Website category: sports
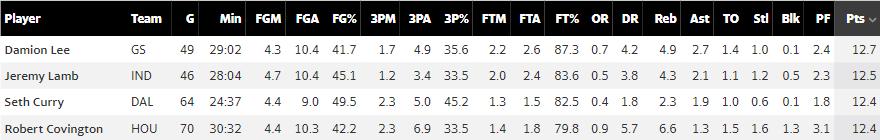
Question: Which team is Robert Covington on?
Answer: HOU

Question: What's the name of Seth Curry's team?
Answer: DAL

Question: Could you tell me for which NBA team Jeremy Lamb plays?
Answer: IND

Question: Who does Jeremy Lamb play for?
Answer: IND

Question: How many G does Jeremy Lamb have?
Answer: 46

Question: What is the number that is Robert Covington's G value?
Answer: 70

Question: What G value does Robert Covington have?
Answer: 70

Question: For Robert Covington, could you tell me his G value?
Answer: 70

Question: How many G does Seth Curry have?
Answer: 64

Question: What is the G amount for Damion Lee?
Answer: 49

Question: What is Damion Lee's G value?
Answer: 49

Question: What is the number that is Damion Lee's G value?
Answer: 49

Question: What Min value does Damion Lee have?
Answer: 29:02

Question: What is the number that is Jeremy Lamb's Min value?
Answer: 28:04

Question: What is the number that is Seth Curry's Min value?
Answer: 24:37

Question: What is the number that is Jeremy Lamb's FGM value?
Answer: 4.7

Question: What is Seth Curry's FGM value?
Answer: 4.4

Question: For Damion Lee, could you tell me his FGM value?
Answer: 4.3

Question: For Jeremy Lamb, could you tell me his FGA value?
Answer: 10.4

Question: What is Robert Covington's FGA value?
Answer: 10.3

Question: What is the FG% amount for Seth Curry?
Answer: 49.5

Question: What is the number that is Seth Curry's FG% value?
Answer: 49.5

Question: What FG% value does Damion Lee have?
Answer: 41.7

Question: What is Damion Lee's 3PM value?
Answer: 1.7

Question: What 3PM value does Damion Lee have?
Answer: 1.7

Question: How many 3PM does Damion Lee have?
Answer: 1.7

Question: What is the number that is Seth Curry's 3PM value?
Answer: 2.3

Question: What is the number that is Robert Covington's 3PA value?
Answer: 6.9

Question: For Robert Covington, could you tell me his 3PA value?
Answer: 6.9

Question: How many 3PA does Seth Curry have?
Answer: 5.0

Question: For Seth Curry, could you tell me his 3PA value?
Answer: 5.0

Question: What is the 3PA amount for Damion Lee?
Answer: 4.9

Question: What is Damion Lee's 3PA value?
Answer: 4.9

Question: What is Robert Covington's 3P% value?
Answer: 33.5

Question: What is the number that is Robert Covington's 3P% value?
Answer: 33.5

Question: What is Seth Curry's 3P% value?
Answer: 45.2

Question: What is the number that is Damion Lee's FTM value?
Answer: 2.2

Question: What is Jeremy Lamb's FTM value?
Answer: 2.0

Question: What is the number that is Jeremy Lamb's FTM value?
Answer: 2.0

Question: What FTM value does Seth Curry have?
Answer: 1.3

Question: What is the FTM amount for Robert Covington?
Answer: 1.4

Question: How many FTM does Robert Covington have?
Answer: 1.4

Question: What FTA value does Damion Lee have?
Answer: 2.6

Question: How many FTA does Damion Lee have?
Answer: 2.6

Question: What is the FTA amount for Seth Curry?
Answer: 1.5

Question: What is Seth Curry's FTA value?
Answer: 1.5

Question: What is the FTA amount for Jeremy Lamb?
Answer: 2.4

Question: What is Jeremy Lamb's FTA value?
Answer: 2.4

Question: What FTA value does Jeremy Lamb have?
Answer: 2.4

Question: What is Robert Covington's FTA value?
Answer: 1.8

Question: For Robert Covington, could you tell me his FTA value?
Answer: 1.8

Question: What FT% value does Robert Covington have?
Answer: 79.8

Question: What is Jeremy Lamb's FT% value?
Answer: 83.6

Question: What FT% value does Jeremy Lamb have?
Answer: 83.6

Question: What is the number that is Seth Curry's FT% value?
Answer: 82.5

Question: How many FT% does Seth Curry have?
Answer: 82.5

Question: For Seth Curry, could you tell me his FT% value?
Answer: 82.5

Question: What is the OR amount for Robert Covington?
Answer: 0.9

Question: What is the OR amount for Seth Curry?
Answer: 0.4

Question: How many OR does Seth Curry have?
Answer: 0.4

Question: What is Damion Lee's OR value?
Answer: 0.7

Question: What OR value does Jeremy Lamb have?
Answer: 0.5

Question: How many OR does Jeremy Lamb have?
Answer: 0.5

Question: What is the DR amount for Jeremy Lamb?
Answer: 3.8